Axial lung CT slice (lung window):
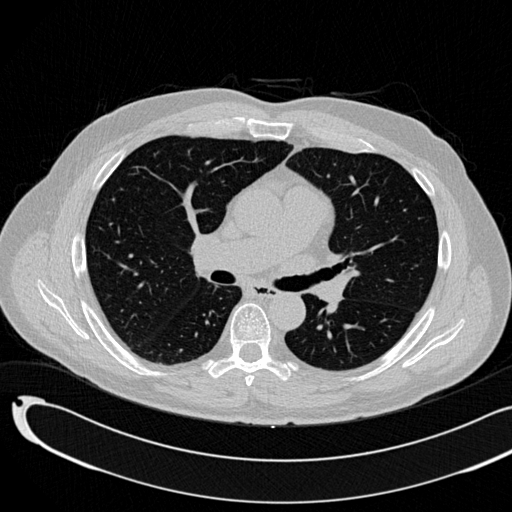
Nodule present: no